Question: Count the number of objects in the diagram.
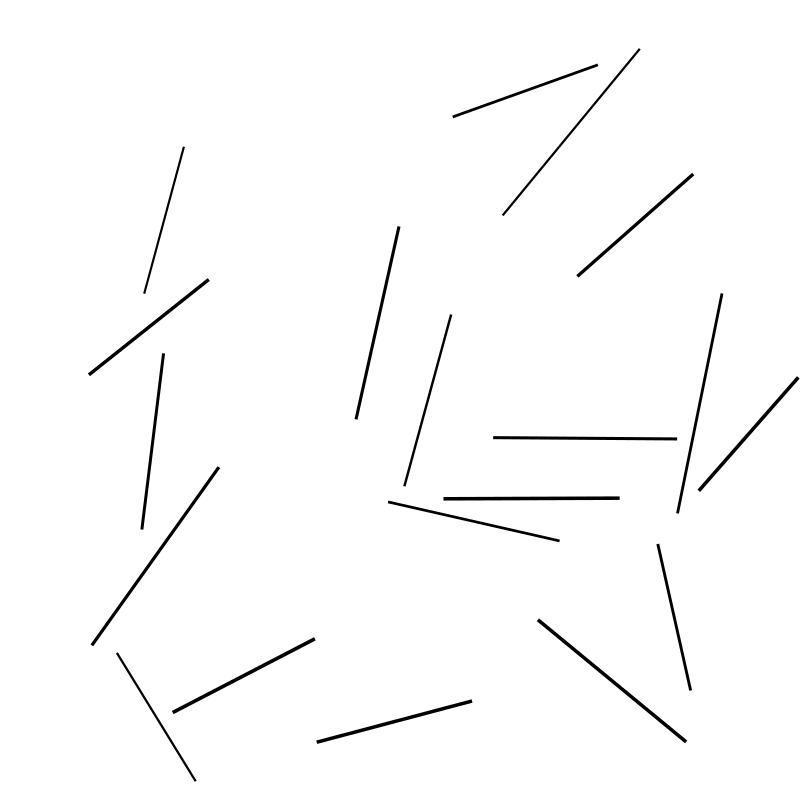
Answer: 19